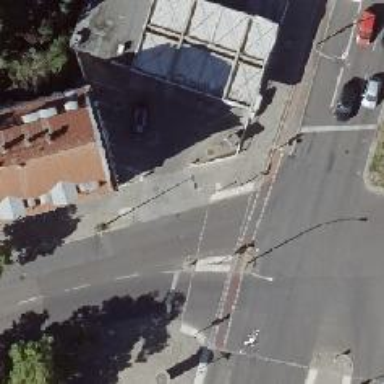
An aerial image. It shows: Crossing with traffic signals.